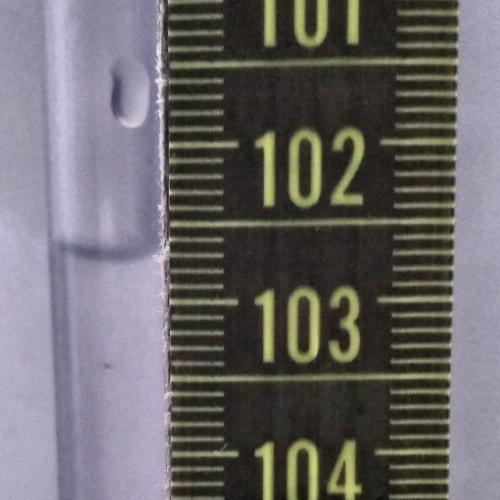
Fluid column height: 102.7 cm